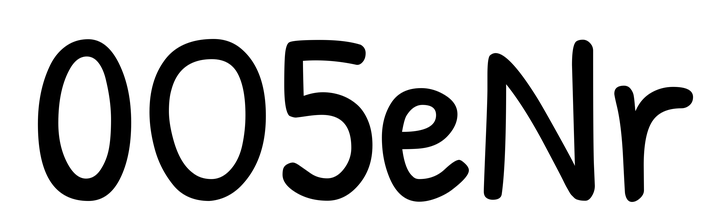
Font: PatrickHand-Regular